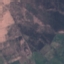
Land use / land cover: HerbaceousVegetation